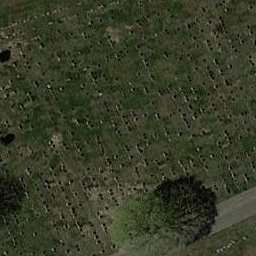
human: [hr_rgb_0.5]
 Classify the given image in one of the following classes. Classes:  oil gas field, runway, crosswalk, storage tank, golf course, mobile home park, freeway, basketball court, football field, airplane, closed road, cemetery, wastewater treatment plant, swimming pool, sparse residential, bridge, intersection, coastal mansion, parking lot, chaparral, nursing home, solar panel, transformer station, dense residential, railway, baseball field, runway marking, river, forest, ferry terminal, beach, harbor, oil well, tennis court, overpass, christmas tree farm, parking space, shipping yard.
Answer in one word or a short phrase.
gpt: cemetery